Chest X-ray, PA view. Patient: 8 years old, sex M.
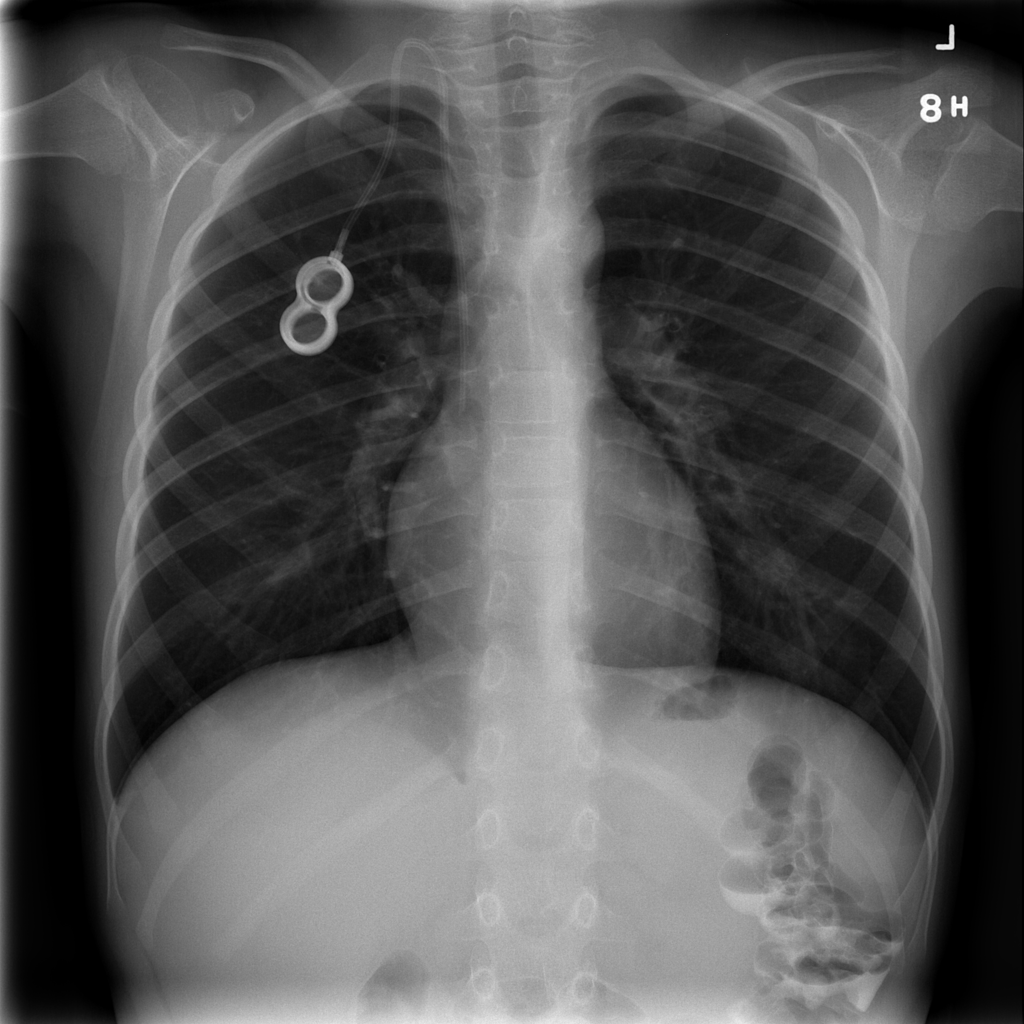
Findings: No Finding